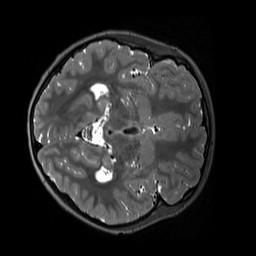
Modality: T2w
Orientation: axial
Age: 9
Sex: female
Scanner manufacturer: siemens
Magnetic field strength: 3 T
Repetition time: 3.2 s
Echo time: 0.408 s